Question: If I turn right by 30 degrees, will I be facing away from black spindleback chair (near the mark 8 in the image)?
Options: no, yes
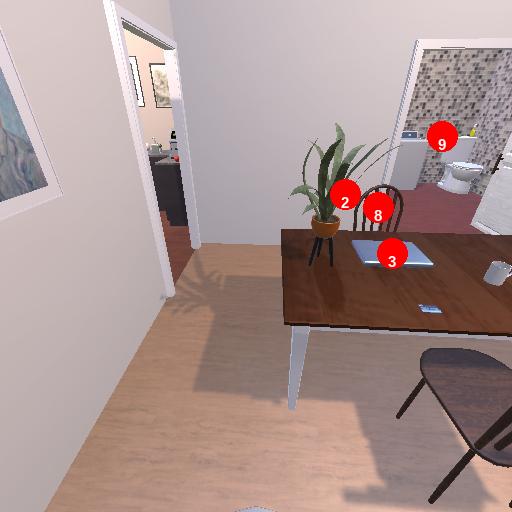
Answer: no